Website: macys
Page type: delivery-shipping
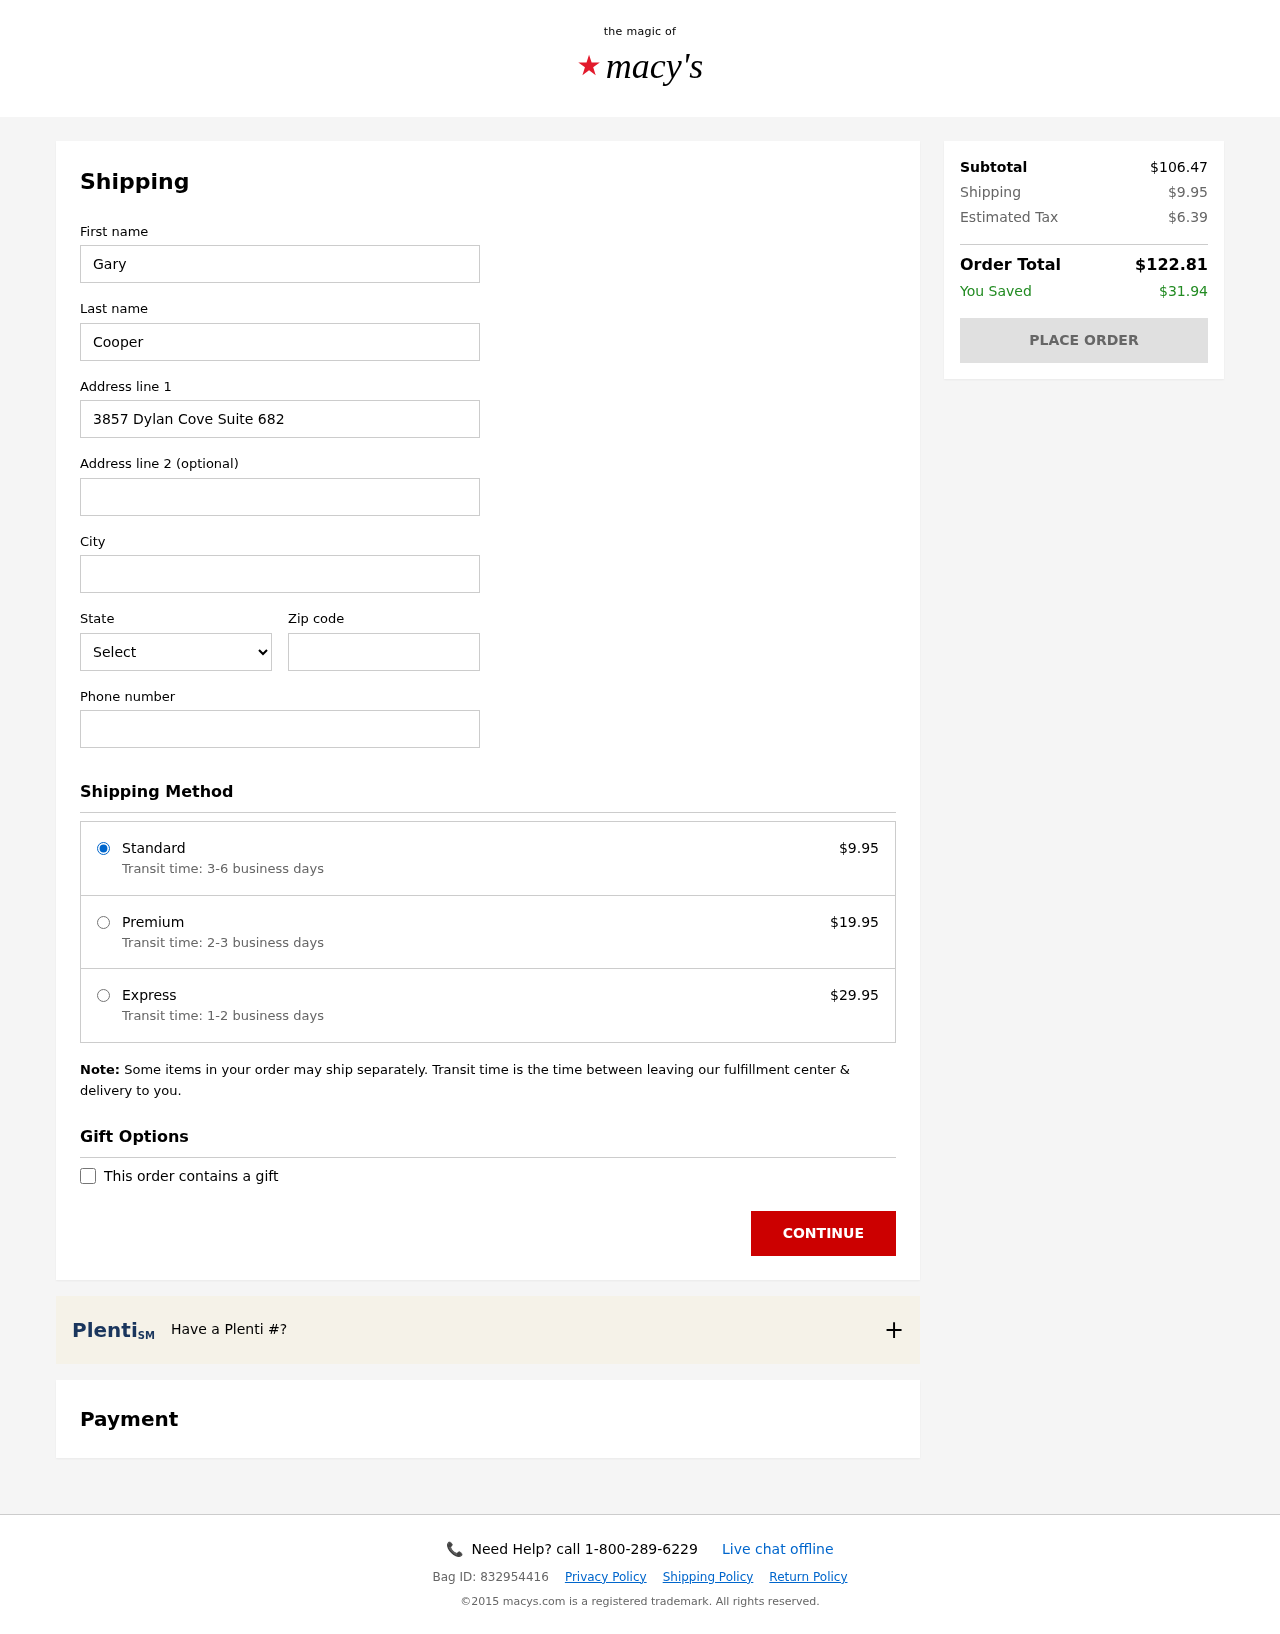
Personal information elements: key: PII_CITY
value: North Christineburgh
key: PII_FIRSTNAME
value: Gary
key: PII_LASTNAME
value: Cooper
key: PII_PHONE
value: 3274118930
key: PII_POSTCODE
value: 17948
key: PII_STATE_ABBR
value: NJ
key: PII_STREET
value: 3857 Dylan Cove Suite 682
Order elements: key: ORDER_SHIPPING_COST
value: $9.95
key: ORDER_SHIPPING_PREMIUM
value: $19.95
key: ORDER_SHIPPING_EXPRESS
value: $29.95
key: ORDER_SUBTOTAL
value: $106.47
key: ORDER_TAX
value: $6.39
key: ORDER_TOTAL
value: $122.81
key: ORDER_SAVINGS
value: $31.94